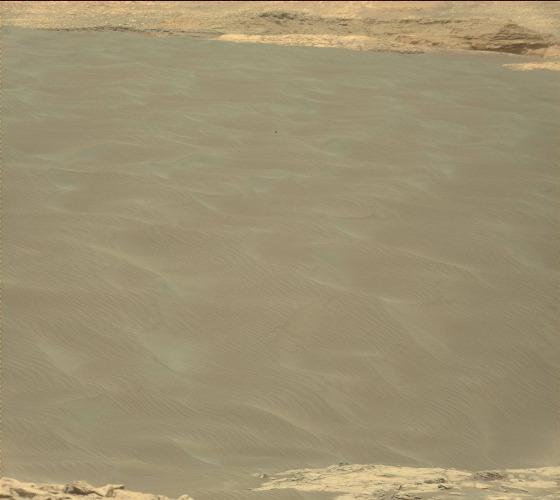
Terrain classes present: Bedrock, Gravel / Sand / Soil, Shadow